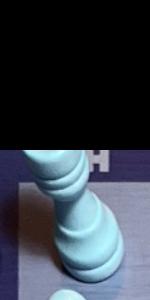
Label: Rook_White